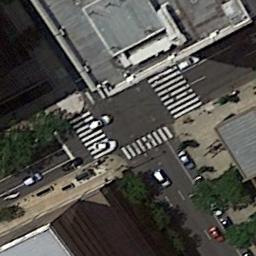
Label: intersection